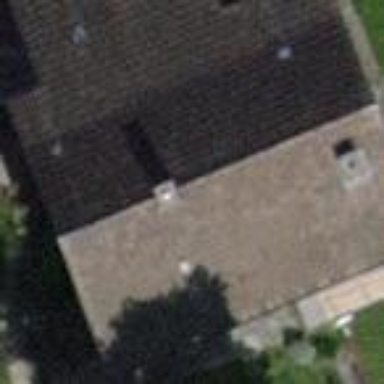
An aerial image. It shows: Detached building with gabled roof.